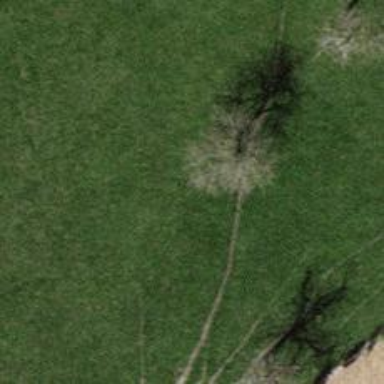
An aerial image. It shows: Single tag "natural: tree."